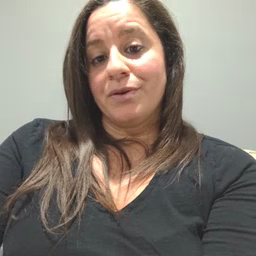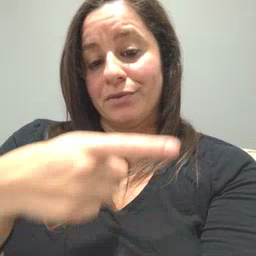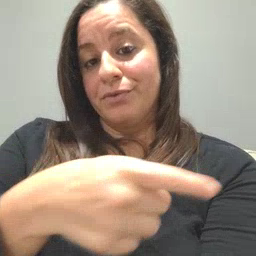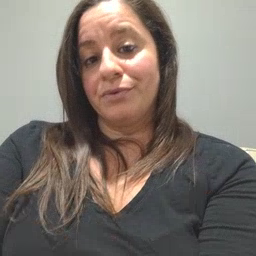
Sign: hesheit